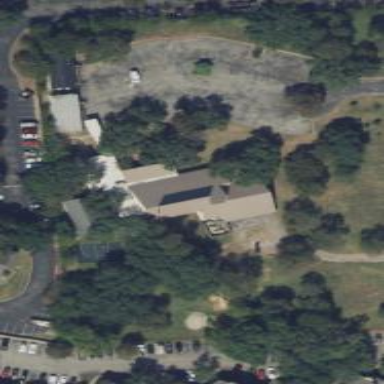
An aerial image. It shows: Building that is place of worship.